Brain MRI, t2w sequence, axial 2D slice.
Patient: age 18, sex M, weight 78 kg, height 1.78 m
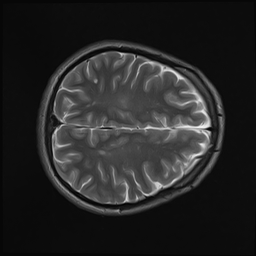